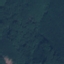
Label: Forest